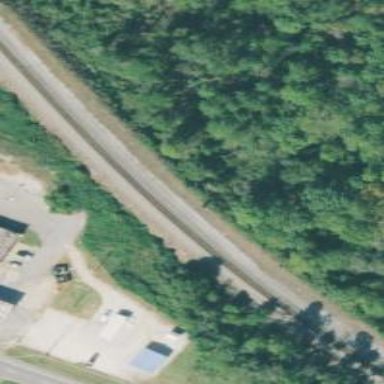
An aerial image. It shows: Railway track.